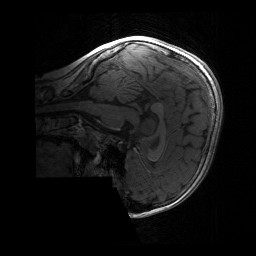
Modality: T1w
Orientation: sagittal
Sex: male
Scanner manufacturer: siemens
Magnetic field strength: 3 T
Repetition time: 1.9 s
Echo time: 0.00243 s